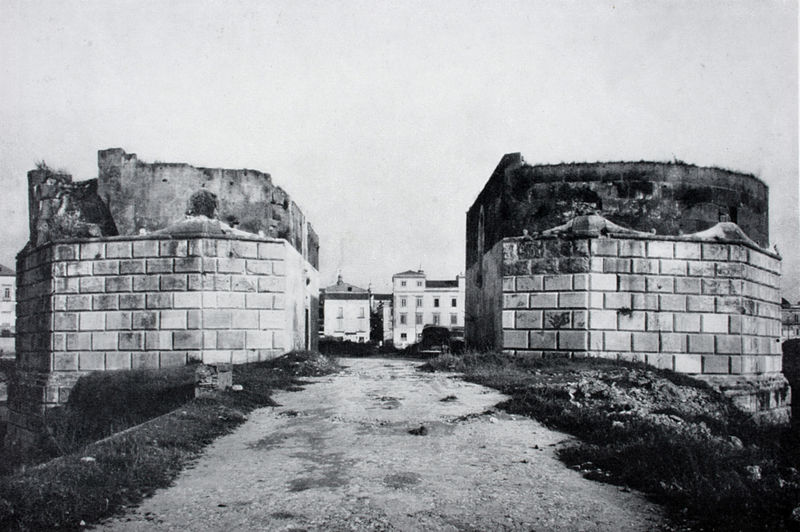
Titel: Die Brückentürme von der Via Appia her gesehen
Künstler: Liphantes
Standort: Capua
Institution: Brückentoranlage
Schlagwörter: dunkel, himmel, schatten, weiß, bäume, landschaft, stadt, fenster, grau, hell, hintergrund, licht, schwarz, strasse, tür, dach, gebäude, gras, haus, rasen, schloss, weg, wiese, wand, architektur, stein, steine, erde, halme, häuser, natur, brücke, busch, büsche, pfad, wege, pflanzen, turm, klar, ansicht, bogen, fassade, fassaden, italien, zwei, abhang, feldweg, hang, leer, verlassen, dorf, mauer, ziegel, auto, trümmer, zerstörung, aufgang, durchgang, tor, foto, fotografie, photographie, eingang, ruine, burg, türme, festung, mauerwerk, abbruch, schwarz-weiß, ruinen, photo, gemäuer, portal, rustika, stadttor, ziegelsteine, bewachsen, mauern, grad, rain, zerstört, graben, stadtmauer, einfahrt, zufahrt, wegrand, rampe, aufnahme, autos, verfallen, kaserne, strassenrand, fenser, rustica, zeigel, kastell, flankiert, torhaus, via, hause, verstört, bewuchert